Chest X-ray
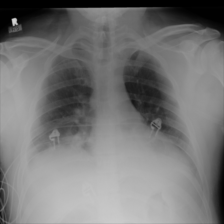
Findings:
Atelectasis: negative
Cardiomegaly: negative
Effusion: negative
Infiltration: negative
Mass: negative
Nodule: negative
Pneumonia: negative
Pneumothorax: negative
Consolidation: negative
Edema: negative
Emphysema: negative
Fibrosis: negative
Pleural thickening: negative
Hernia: negative